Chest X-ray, PA view. Patient: 51 years old, sex M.
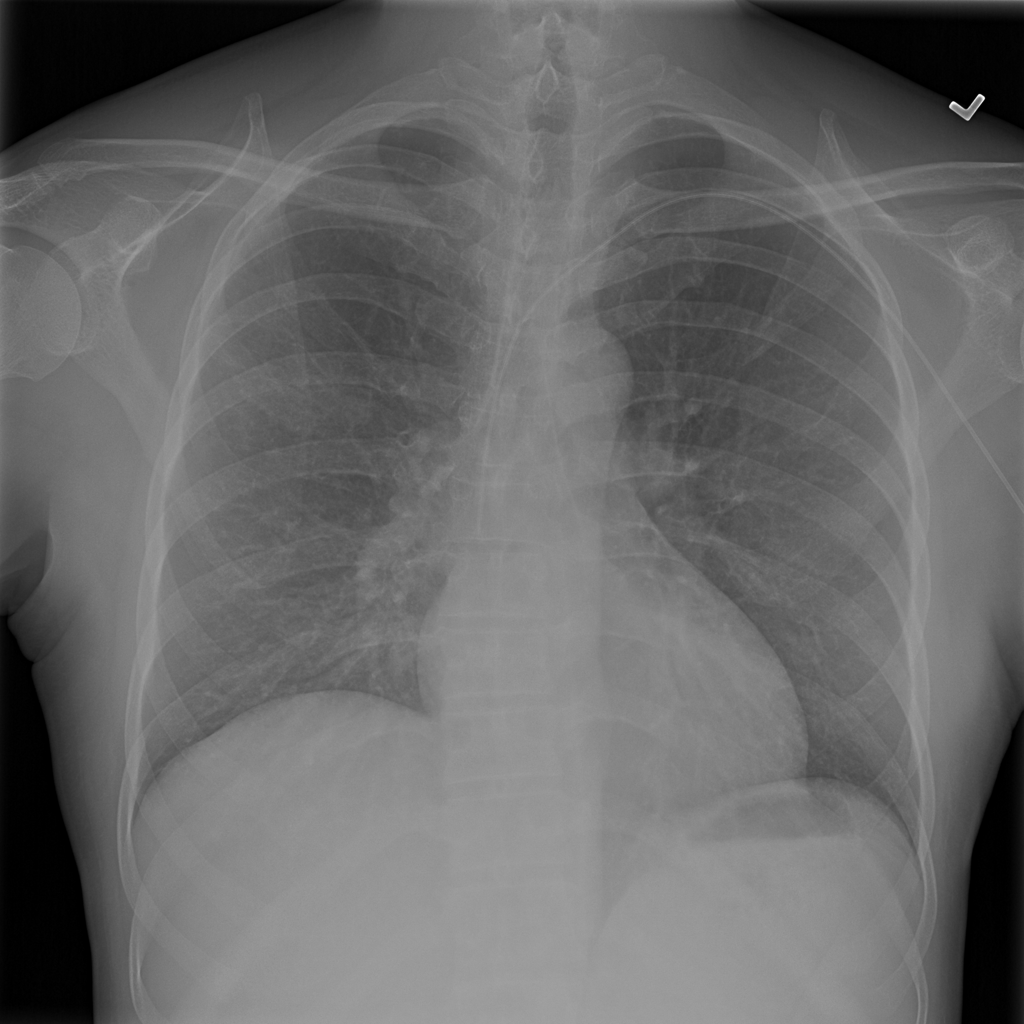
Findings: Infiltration